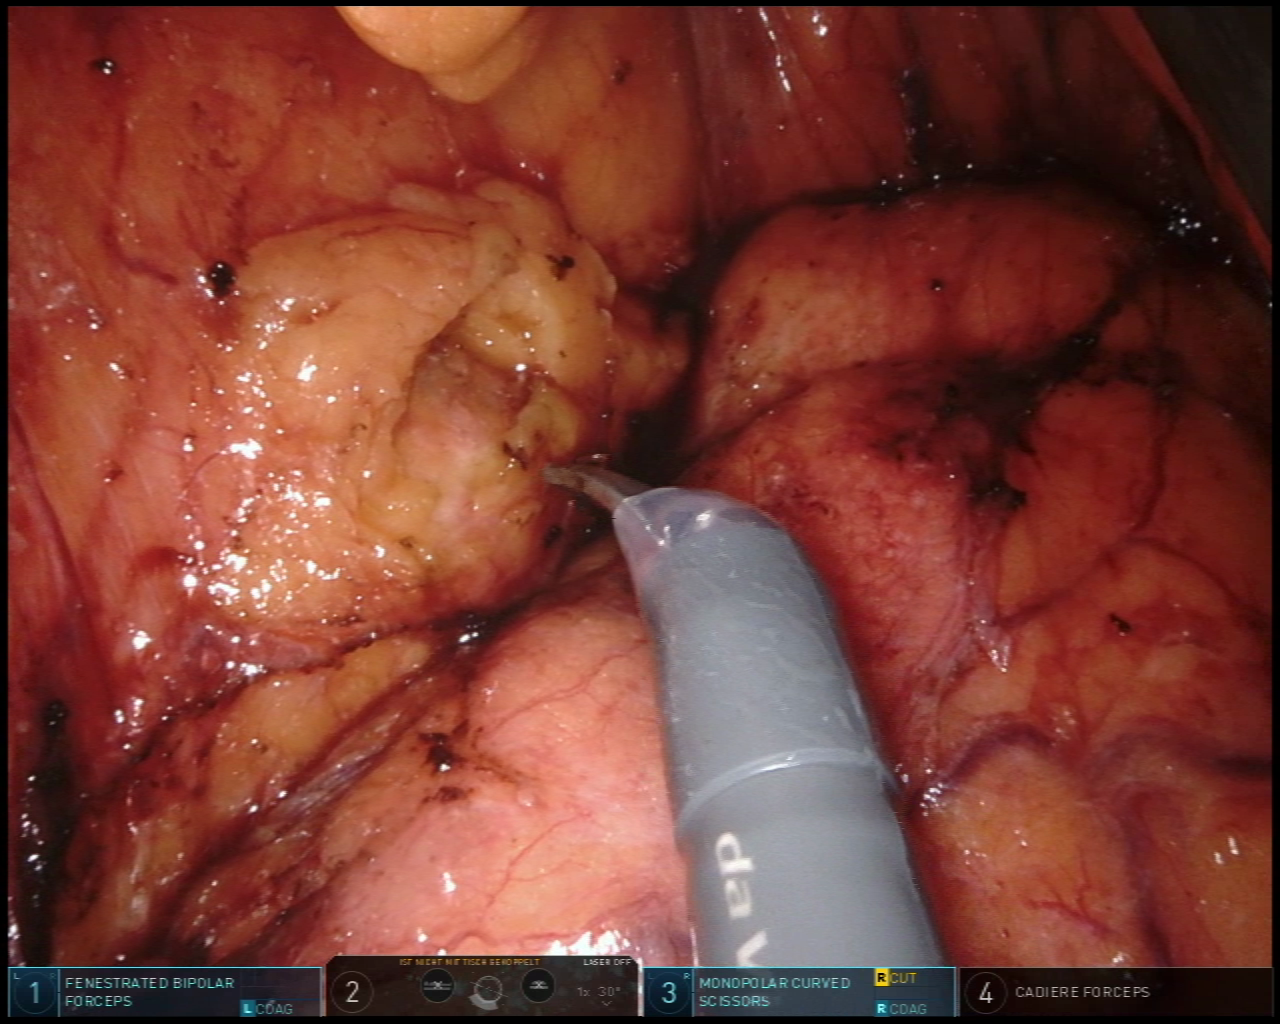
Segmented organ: pancreas
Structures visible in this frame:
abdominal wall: no
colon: no
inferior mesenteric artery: no
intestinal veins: no
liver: no
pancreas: yes
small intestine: no
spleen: no
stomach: no
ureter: no
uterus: no
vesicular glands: no